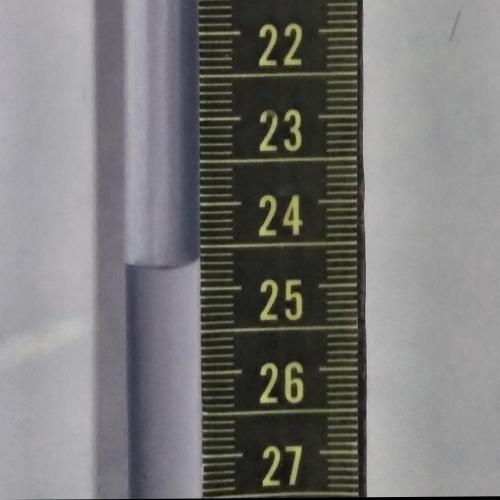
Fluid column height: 24.7 cm